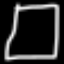
Label: square